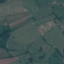
Label: Pasture